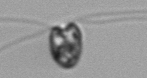
Label: flagellate_morphotype1